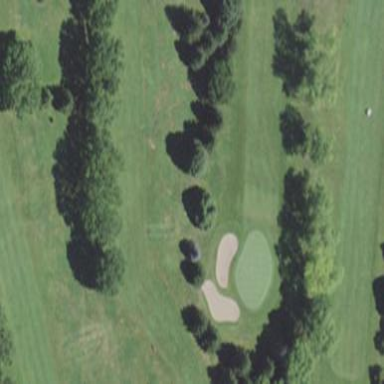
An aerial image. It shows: Grassy fairway on golf course.